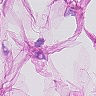
Metastatic tissue present: no